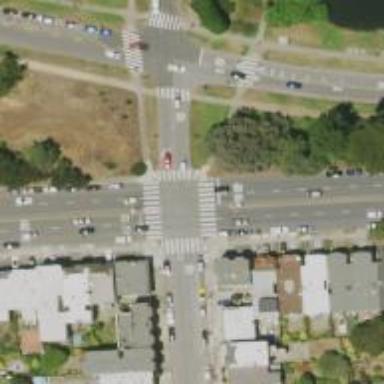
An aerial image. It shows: Uncontrolled and marked road crossing.